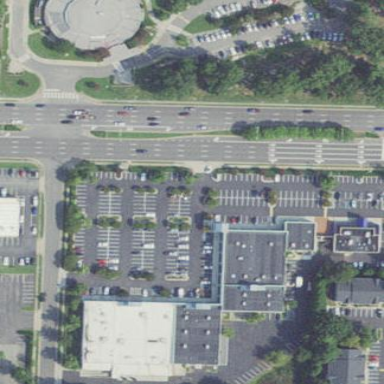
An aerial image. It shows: Parking area with surface.